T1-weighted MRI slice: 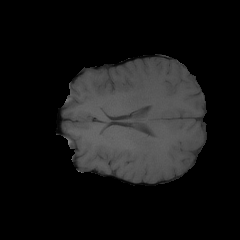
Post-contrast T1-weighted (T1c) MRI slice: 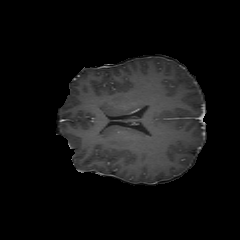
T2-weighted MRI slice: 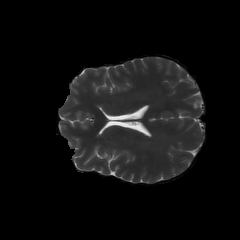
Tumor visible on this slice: no